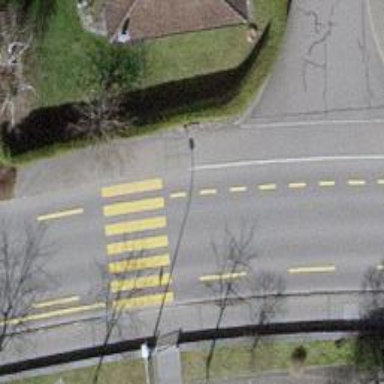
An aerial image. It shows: Uncontrolled zebra crossing with notable zebra markings.